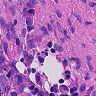
Metastatic tissue present: yes